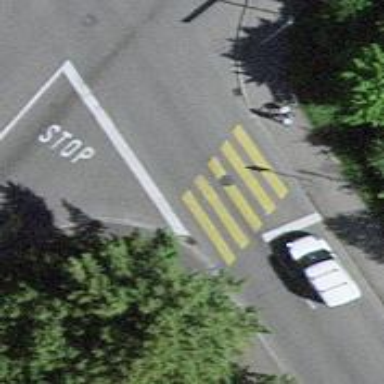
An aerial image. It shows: Marked road crossing.